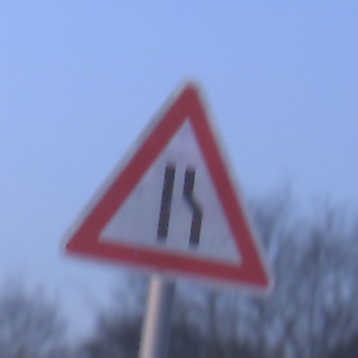
Verkehrszeichen: EinseitigVerengteFahrbahnRechts
Umgebung: Outdoor, Nature
Tageszeit: SunriseSunset
Wetter: Clear
Licht: Natural
Jahreszeit: NotSpecified
Kontrast: LowContrast